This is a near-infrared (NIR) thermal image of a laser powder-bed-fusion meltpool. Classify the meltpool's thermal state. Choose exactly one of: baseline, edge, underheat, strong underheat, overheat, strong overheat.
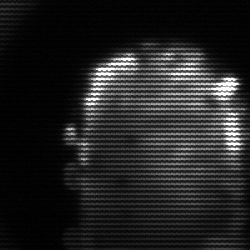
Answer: baseline